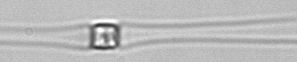
Label: Chaetoceros_similis